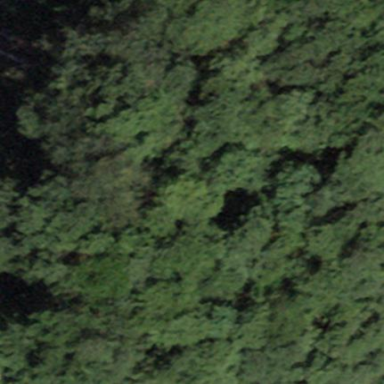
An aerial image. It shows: Forest area.